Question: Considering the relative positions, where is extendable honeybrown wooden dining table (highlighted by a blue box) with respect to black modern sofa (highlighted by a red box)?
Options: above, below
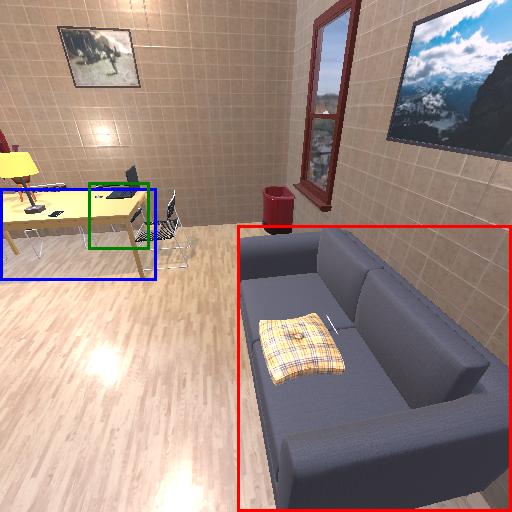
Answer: above